Breast ultrasound image
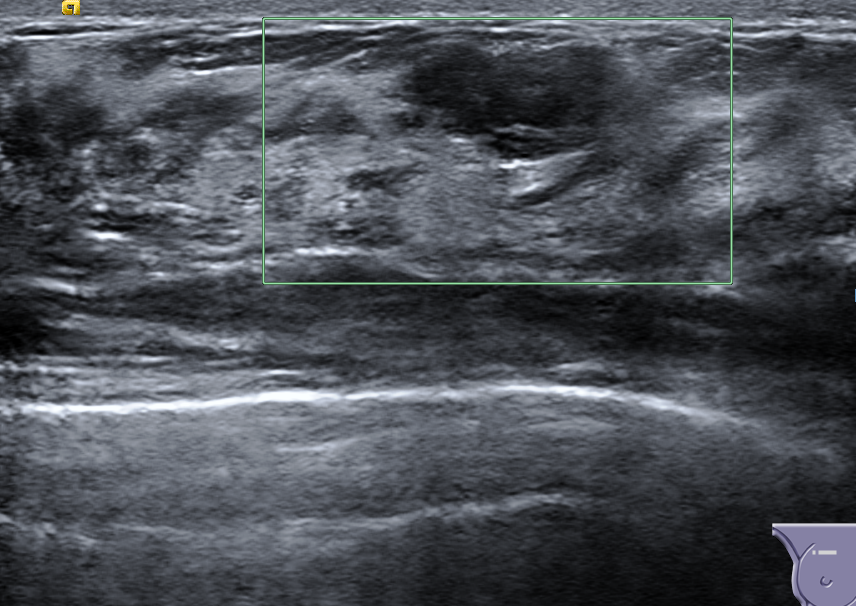
Diagnosis: benign